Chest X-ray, PA view. Patient: 39 years old, sex F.
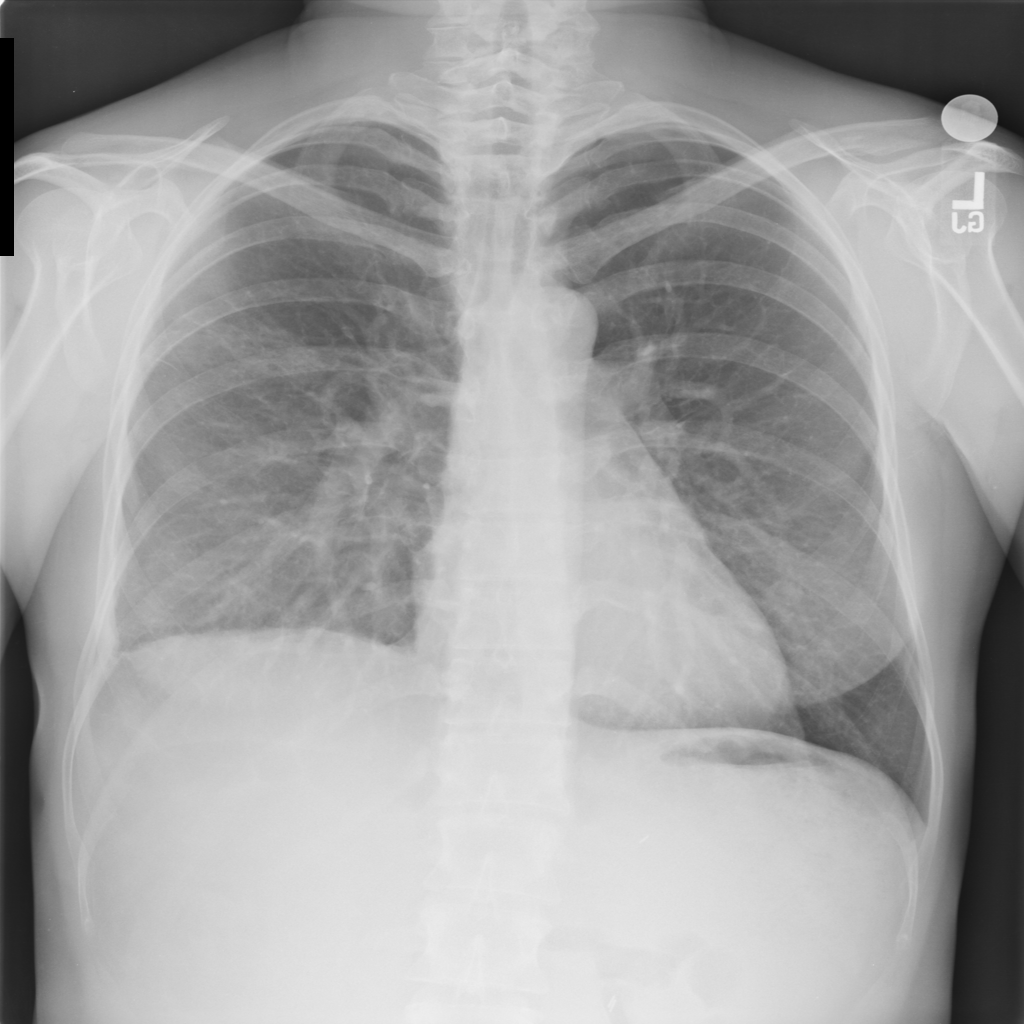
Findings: No Finding